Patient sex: F
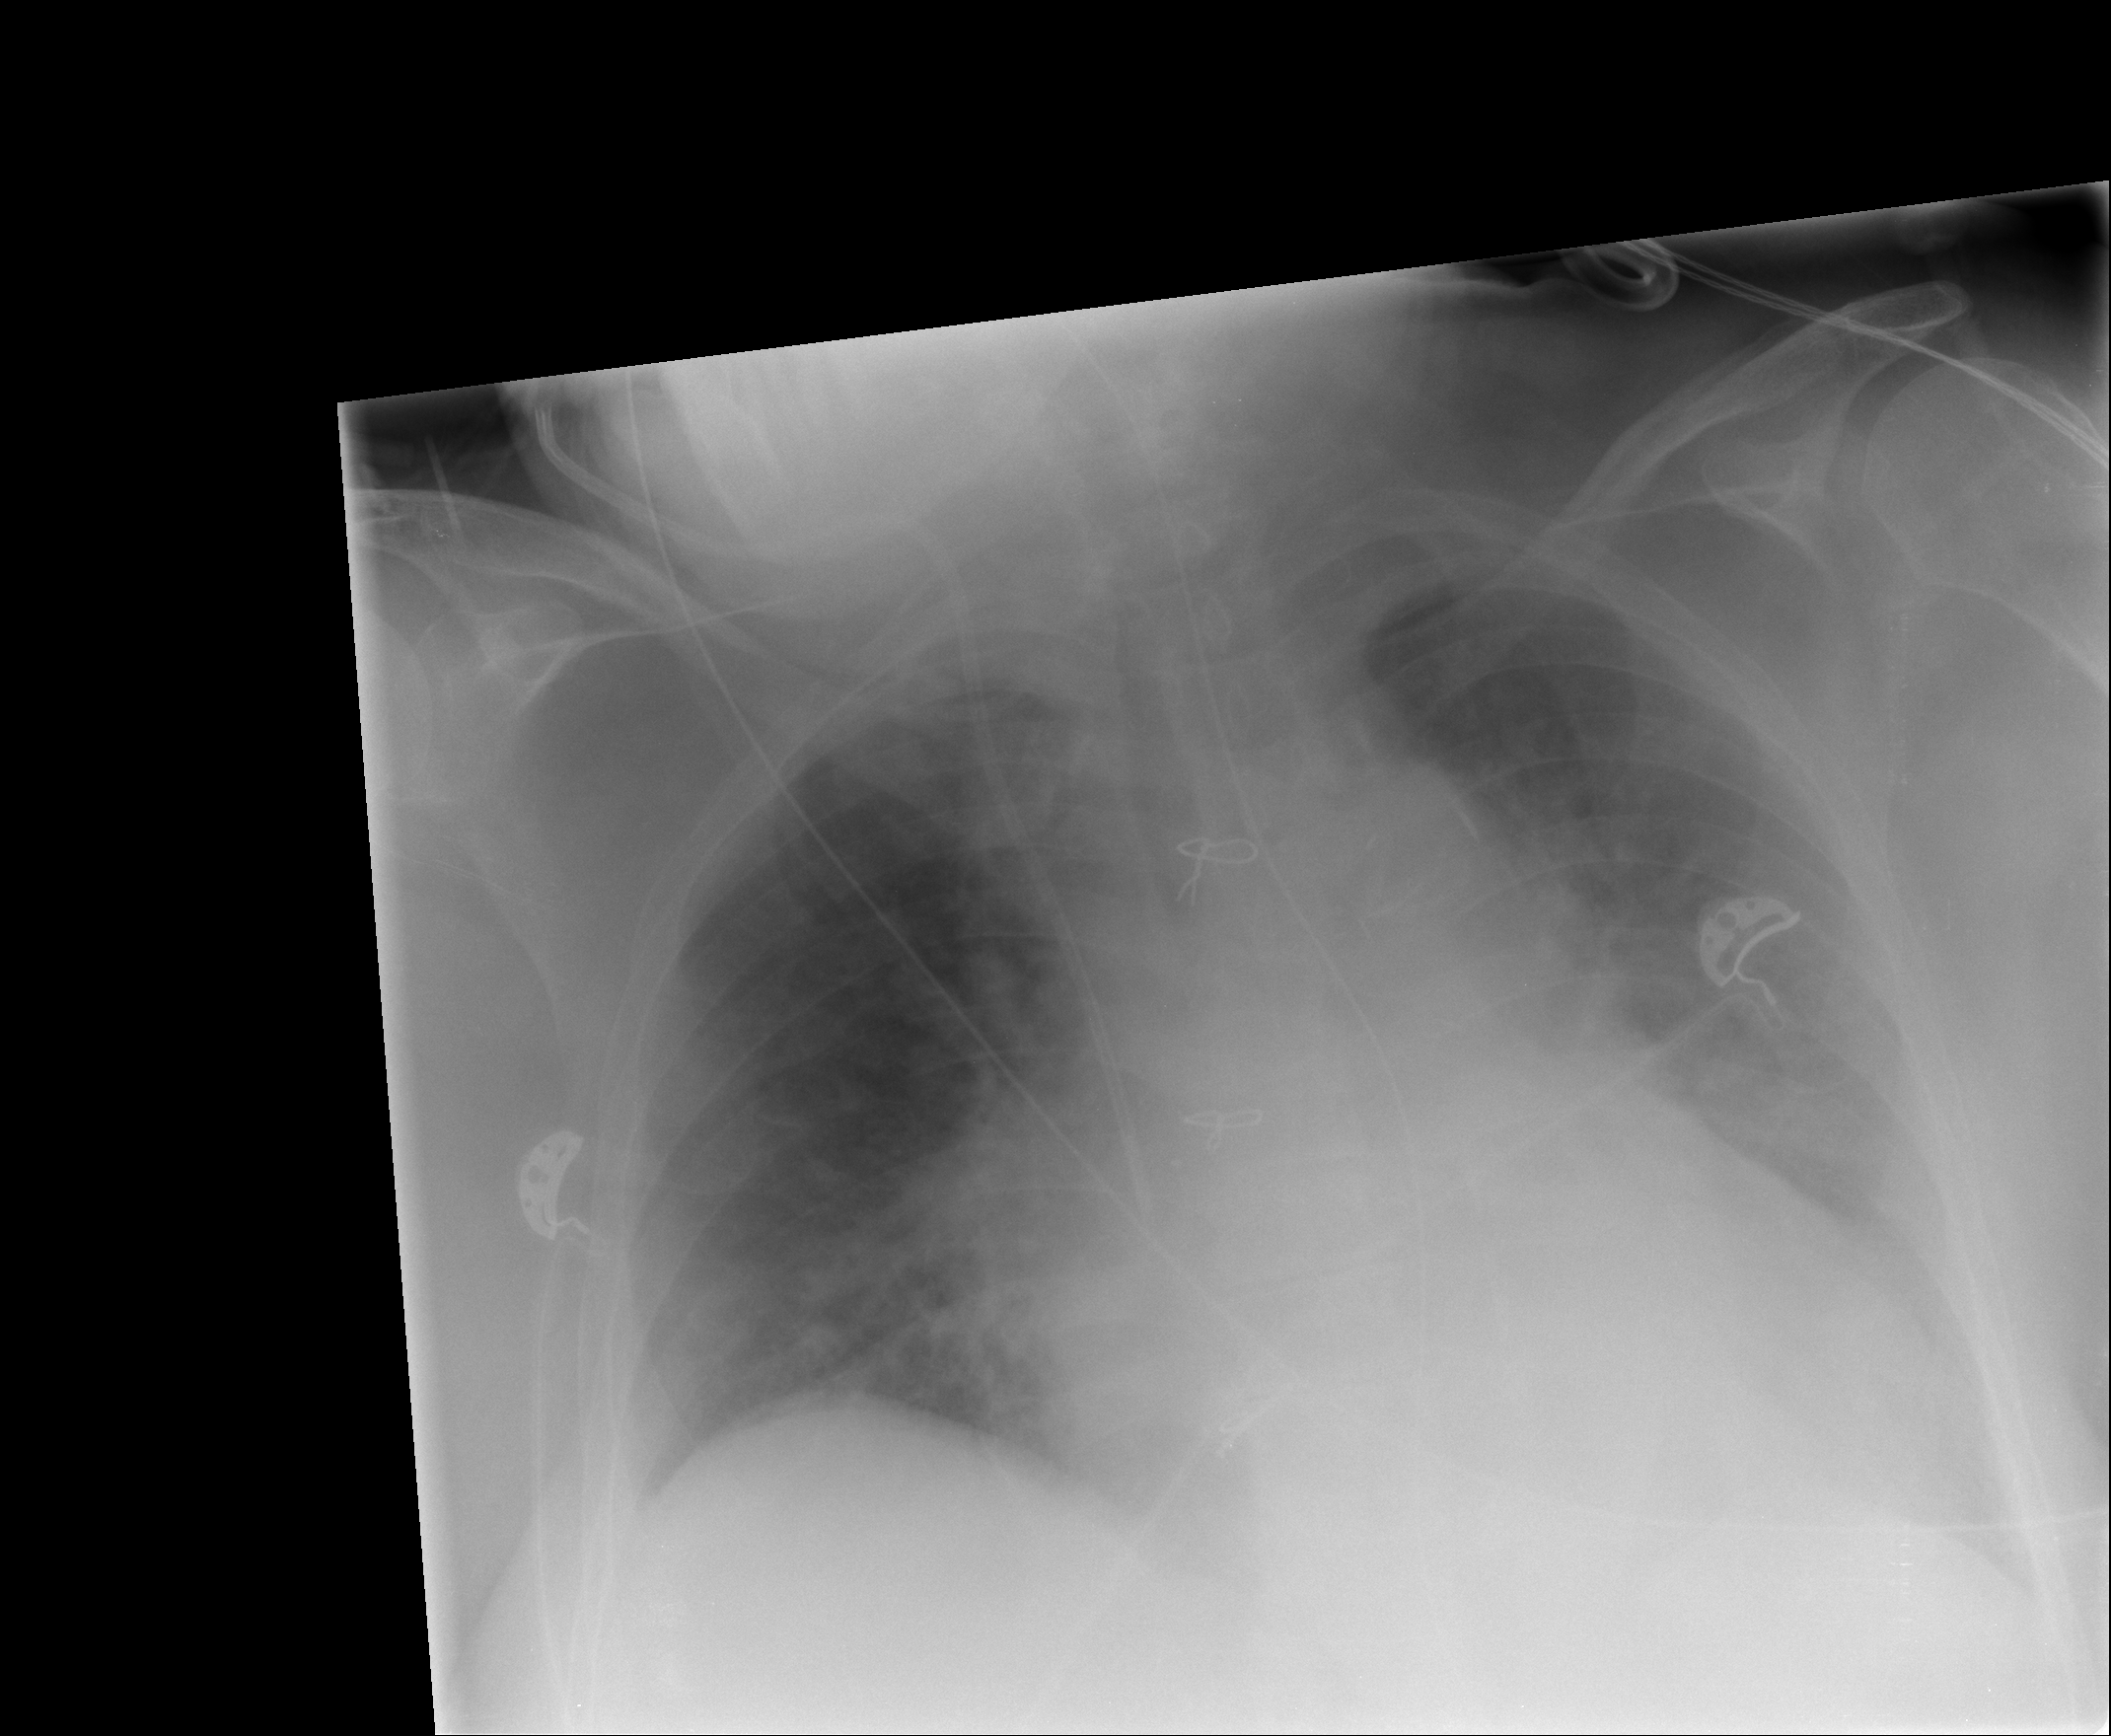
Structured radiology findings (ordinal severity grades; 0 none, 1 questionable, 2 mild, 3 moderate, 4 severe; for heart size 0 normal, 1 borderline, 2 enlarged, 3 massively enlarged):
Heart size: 3
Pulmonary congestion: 2
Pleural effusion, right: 0
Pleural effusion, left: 2
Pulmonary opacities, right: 0
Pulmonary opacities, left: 0
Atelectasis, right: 1
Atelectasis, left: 2